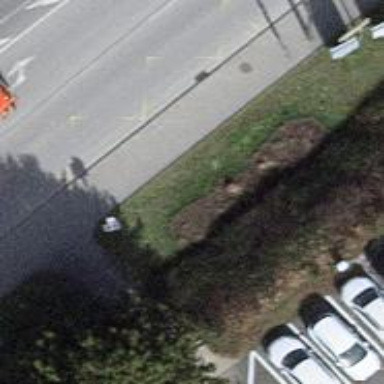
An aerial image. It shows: Asphalt platform for public transport.